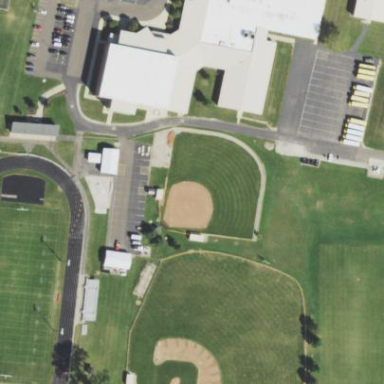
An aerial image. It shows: Softball pitch for leisure sports.